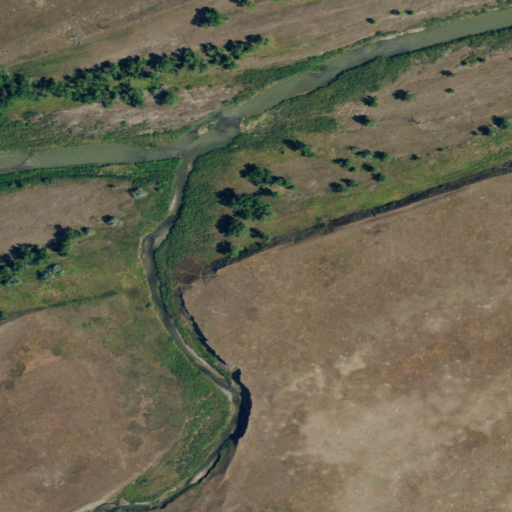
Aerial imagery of valley in South Dakota named Hay Canyon containing grassland, open water, and woody wetlands